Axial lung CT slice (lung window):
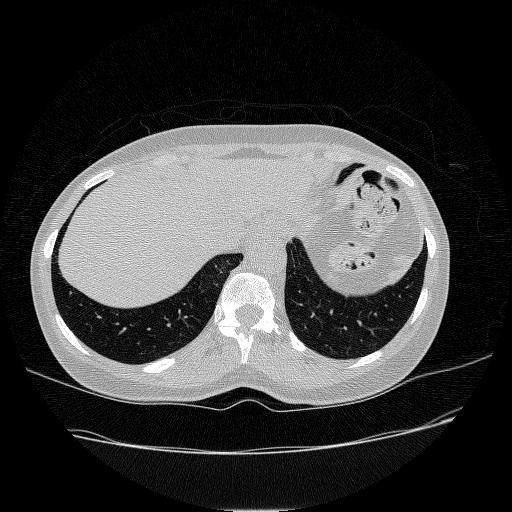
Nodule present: no